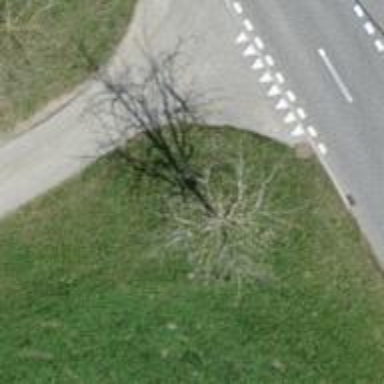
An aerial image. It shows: Beautiful tree in nature.